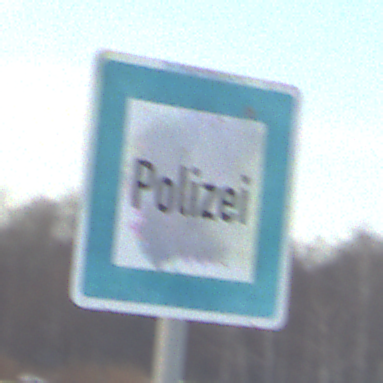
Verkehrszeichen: Polizei
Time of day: SunriseSunset
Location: Outdoor (Nature)
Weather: PartlyCloudy
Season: NotSpecified
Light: Natural